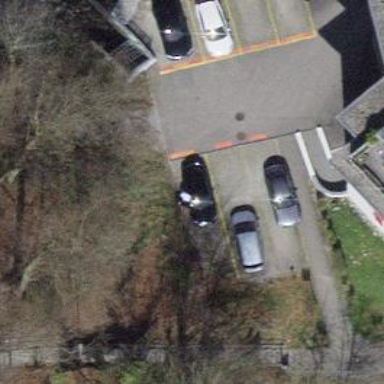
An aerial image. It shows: Parking area with surface.